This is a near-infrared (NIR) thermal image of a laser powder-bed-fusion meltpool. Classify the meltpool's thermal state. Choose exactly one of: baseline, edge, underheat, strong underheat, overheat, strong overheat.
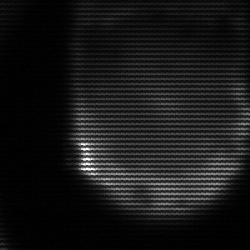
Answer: edge